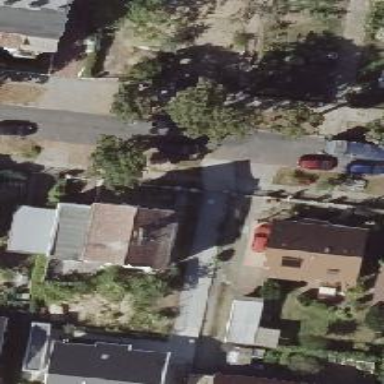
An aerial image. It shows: Sidewalk along the footway.